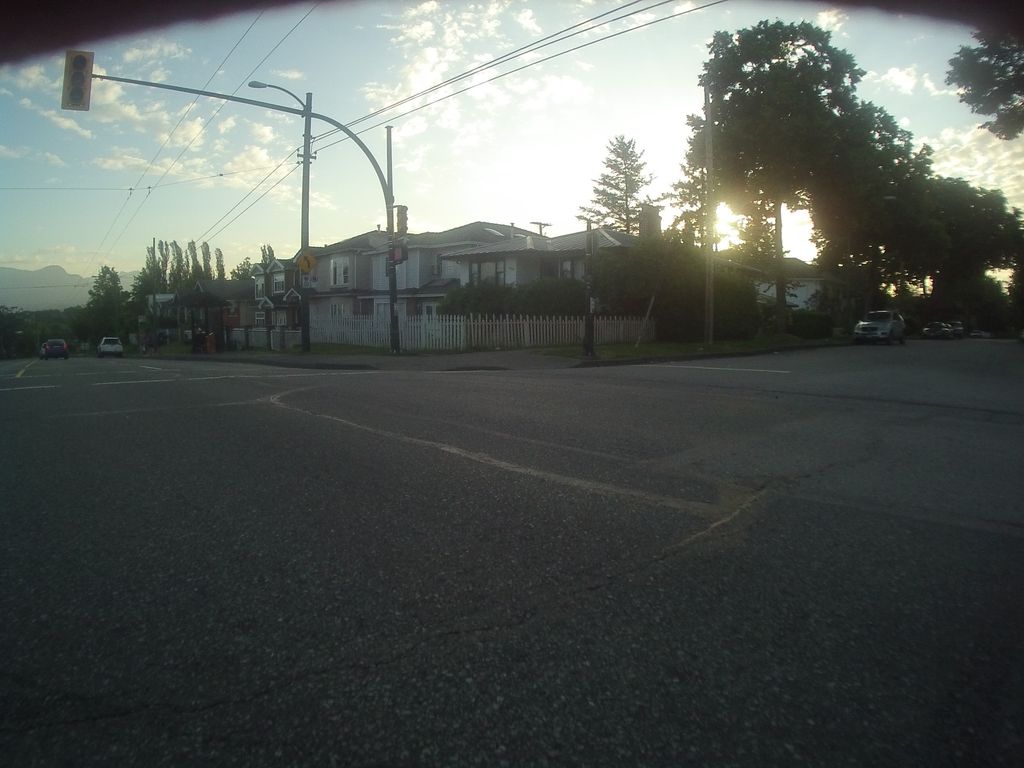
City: vancouver